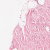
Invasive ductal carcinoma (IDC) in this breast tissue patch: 0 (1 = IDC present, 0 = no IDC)